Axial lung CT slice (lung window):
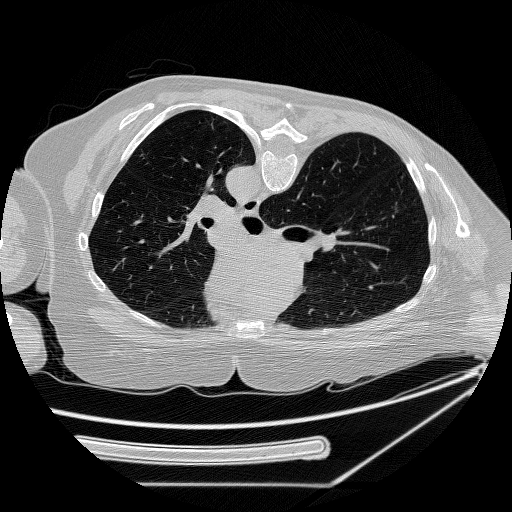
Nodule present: no